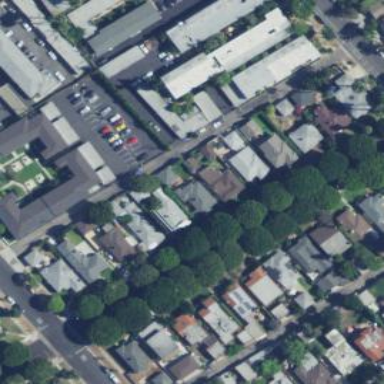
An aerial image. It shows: Alleyway designated as service road.